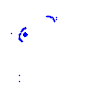
Particle: electron